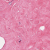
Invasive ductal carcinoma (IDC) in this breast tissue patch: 0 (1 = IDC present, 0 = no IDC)